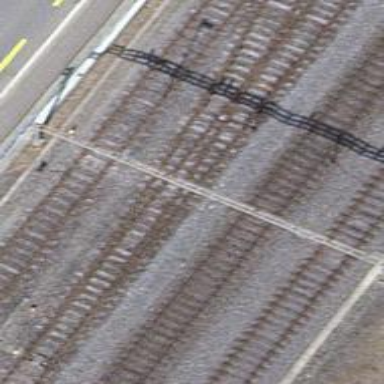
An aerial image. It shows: Rail siding with electrified tracks using contact line.